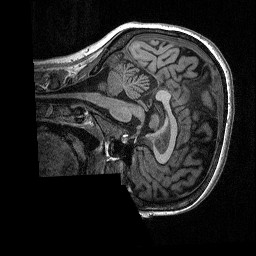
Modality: T1w
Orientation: sagittal
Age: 32
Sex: female
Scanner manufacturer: siemens
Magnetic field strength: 3 T
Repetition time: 2.3 s
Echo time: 0.00298 s